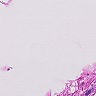
Metastatic tissue present: no